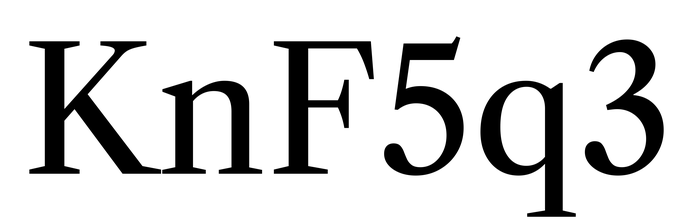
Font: LibreCaslonText_Regular